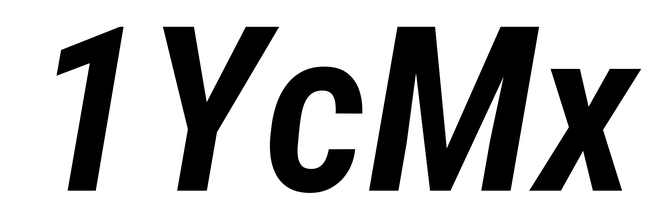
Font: Roboto-Italic_Condensed_SemiBold_Italic